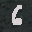
Label: 6